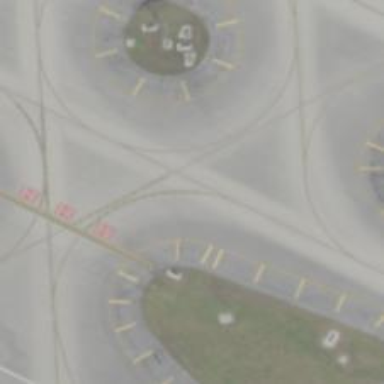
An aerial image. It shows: Image of taxiway at airport.